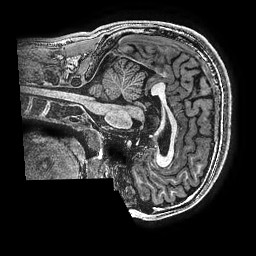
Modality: T1w
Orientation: sagittal
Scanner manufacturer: ge
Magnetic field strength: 3 T
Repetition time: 0.007644 s
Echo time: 0.003468 s